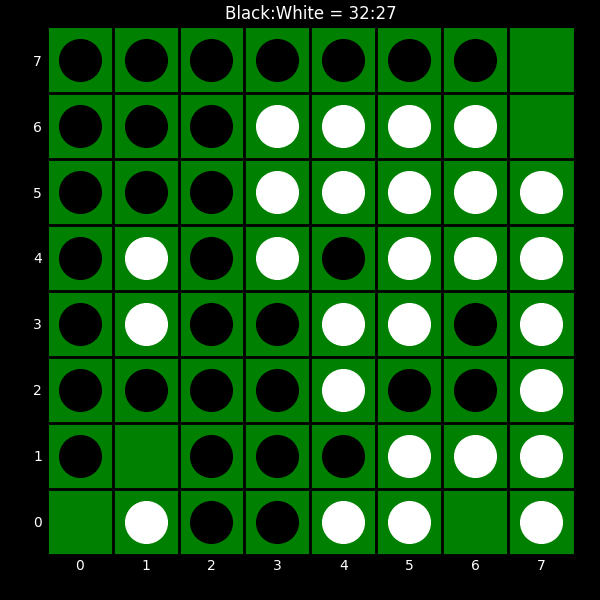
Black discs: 32
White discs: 27